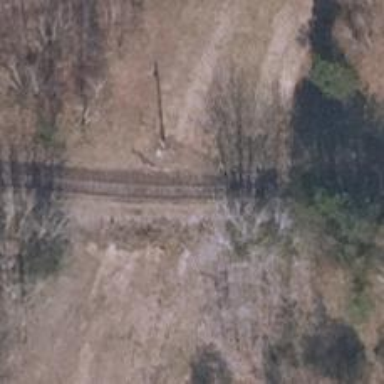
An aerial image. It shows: Railway switch.